Interaction volume radius: 10 \u00c5
Interaction volume height: 25 \u00c5
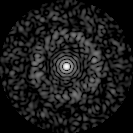
Disorder parameter: 0.8388